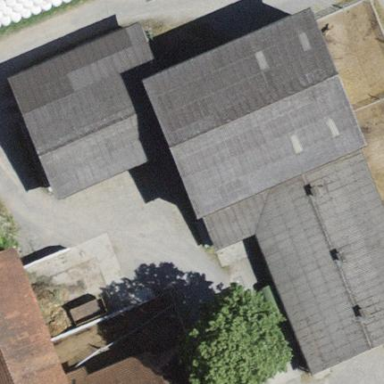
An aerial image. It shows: Rural barn.